RGB frame:
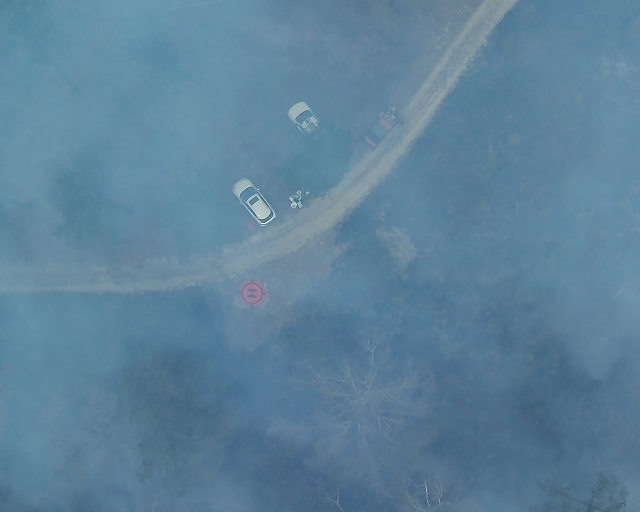
Thermal frame:
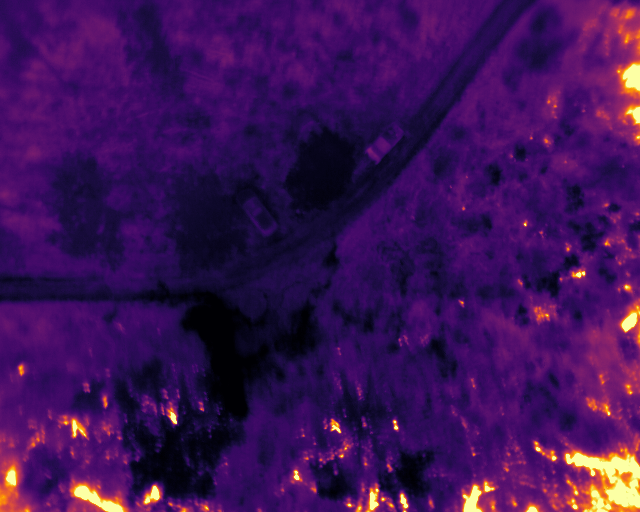
Captured: 2026-02-26 03:11:34
Pixels at or above 80 °C: 3377 (fraction of frame: 0.01031)